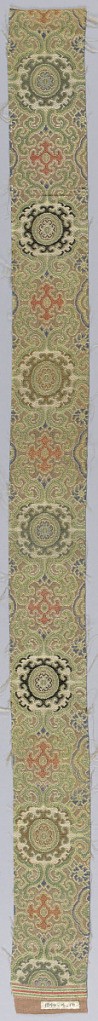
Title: Textile
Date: late 18th–early 19th century
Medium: silk Technique: plain compound satin
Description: Light terra-cotta satin ground with incomplete small scale, closely-spaced design based on lotus forms, highly conventionalized in ploychrome silk wefts. At one end portion of warp end of fabric.